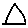
Label: triangle